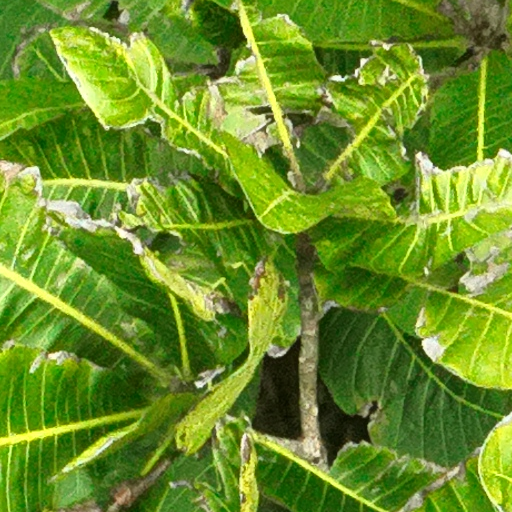
Species: Anacardium excelsum
GBIF accepted scientific name: Anacardium excelsum
Crown area (m\u00b2): 391.42